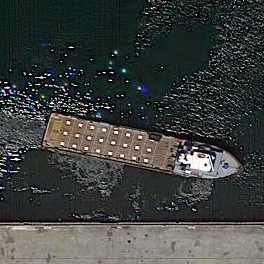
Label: civil